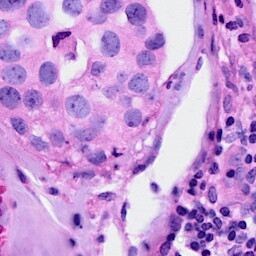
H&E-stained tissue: Breast